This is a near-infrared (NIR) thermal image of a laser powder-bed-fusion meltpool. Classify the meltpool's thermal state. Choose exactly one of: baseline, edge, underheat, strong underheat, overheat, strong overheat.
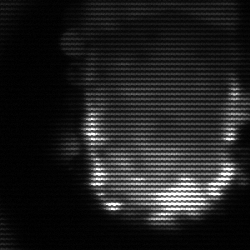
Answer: baseline